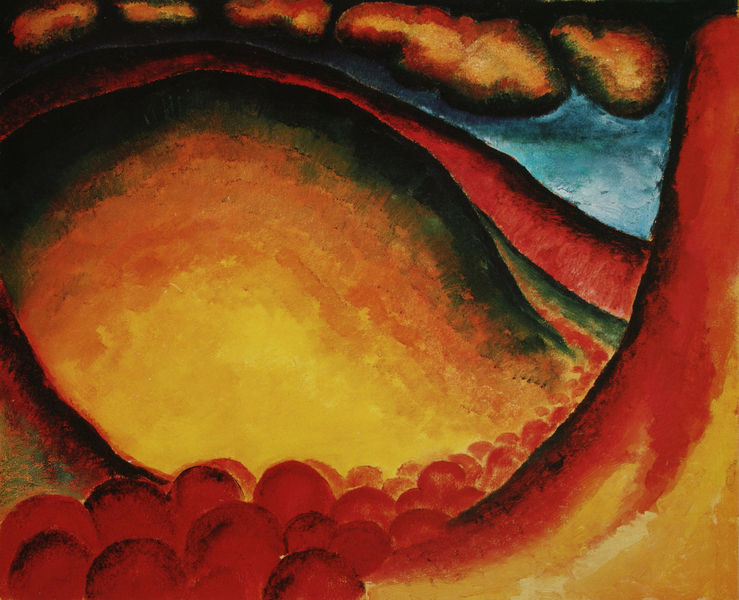
Titel: Special No. 21
Künstler: Georgia O'Keeffe
Institution: Im Besitz der Künstlerin
Schlagwörter: berg, blau, himmel, fluss, gelb, grün, landschaft, licht, orange, schwarz, rot, wolke, rund, abstrakt, berge, farbe, kuppel, kirschen, umriß, lava, vulkan, abgrund, wolkig, kugeln, organisch, einblick, blasen, matisse, kandinsky, münter, kern, schlund, aufe